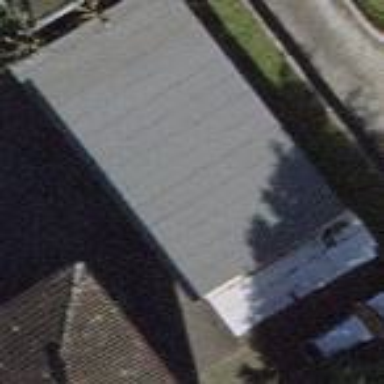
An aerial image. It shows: Garage building.